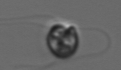
Label: flagellate_morphotype1